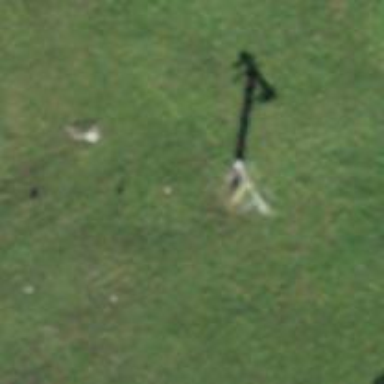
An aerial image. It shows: Pylon for aerialway.